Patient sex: M
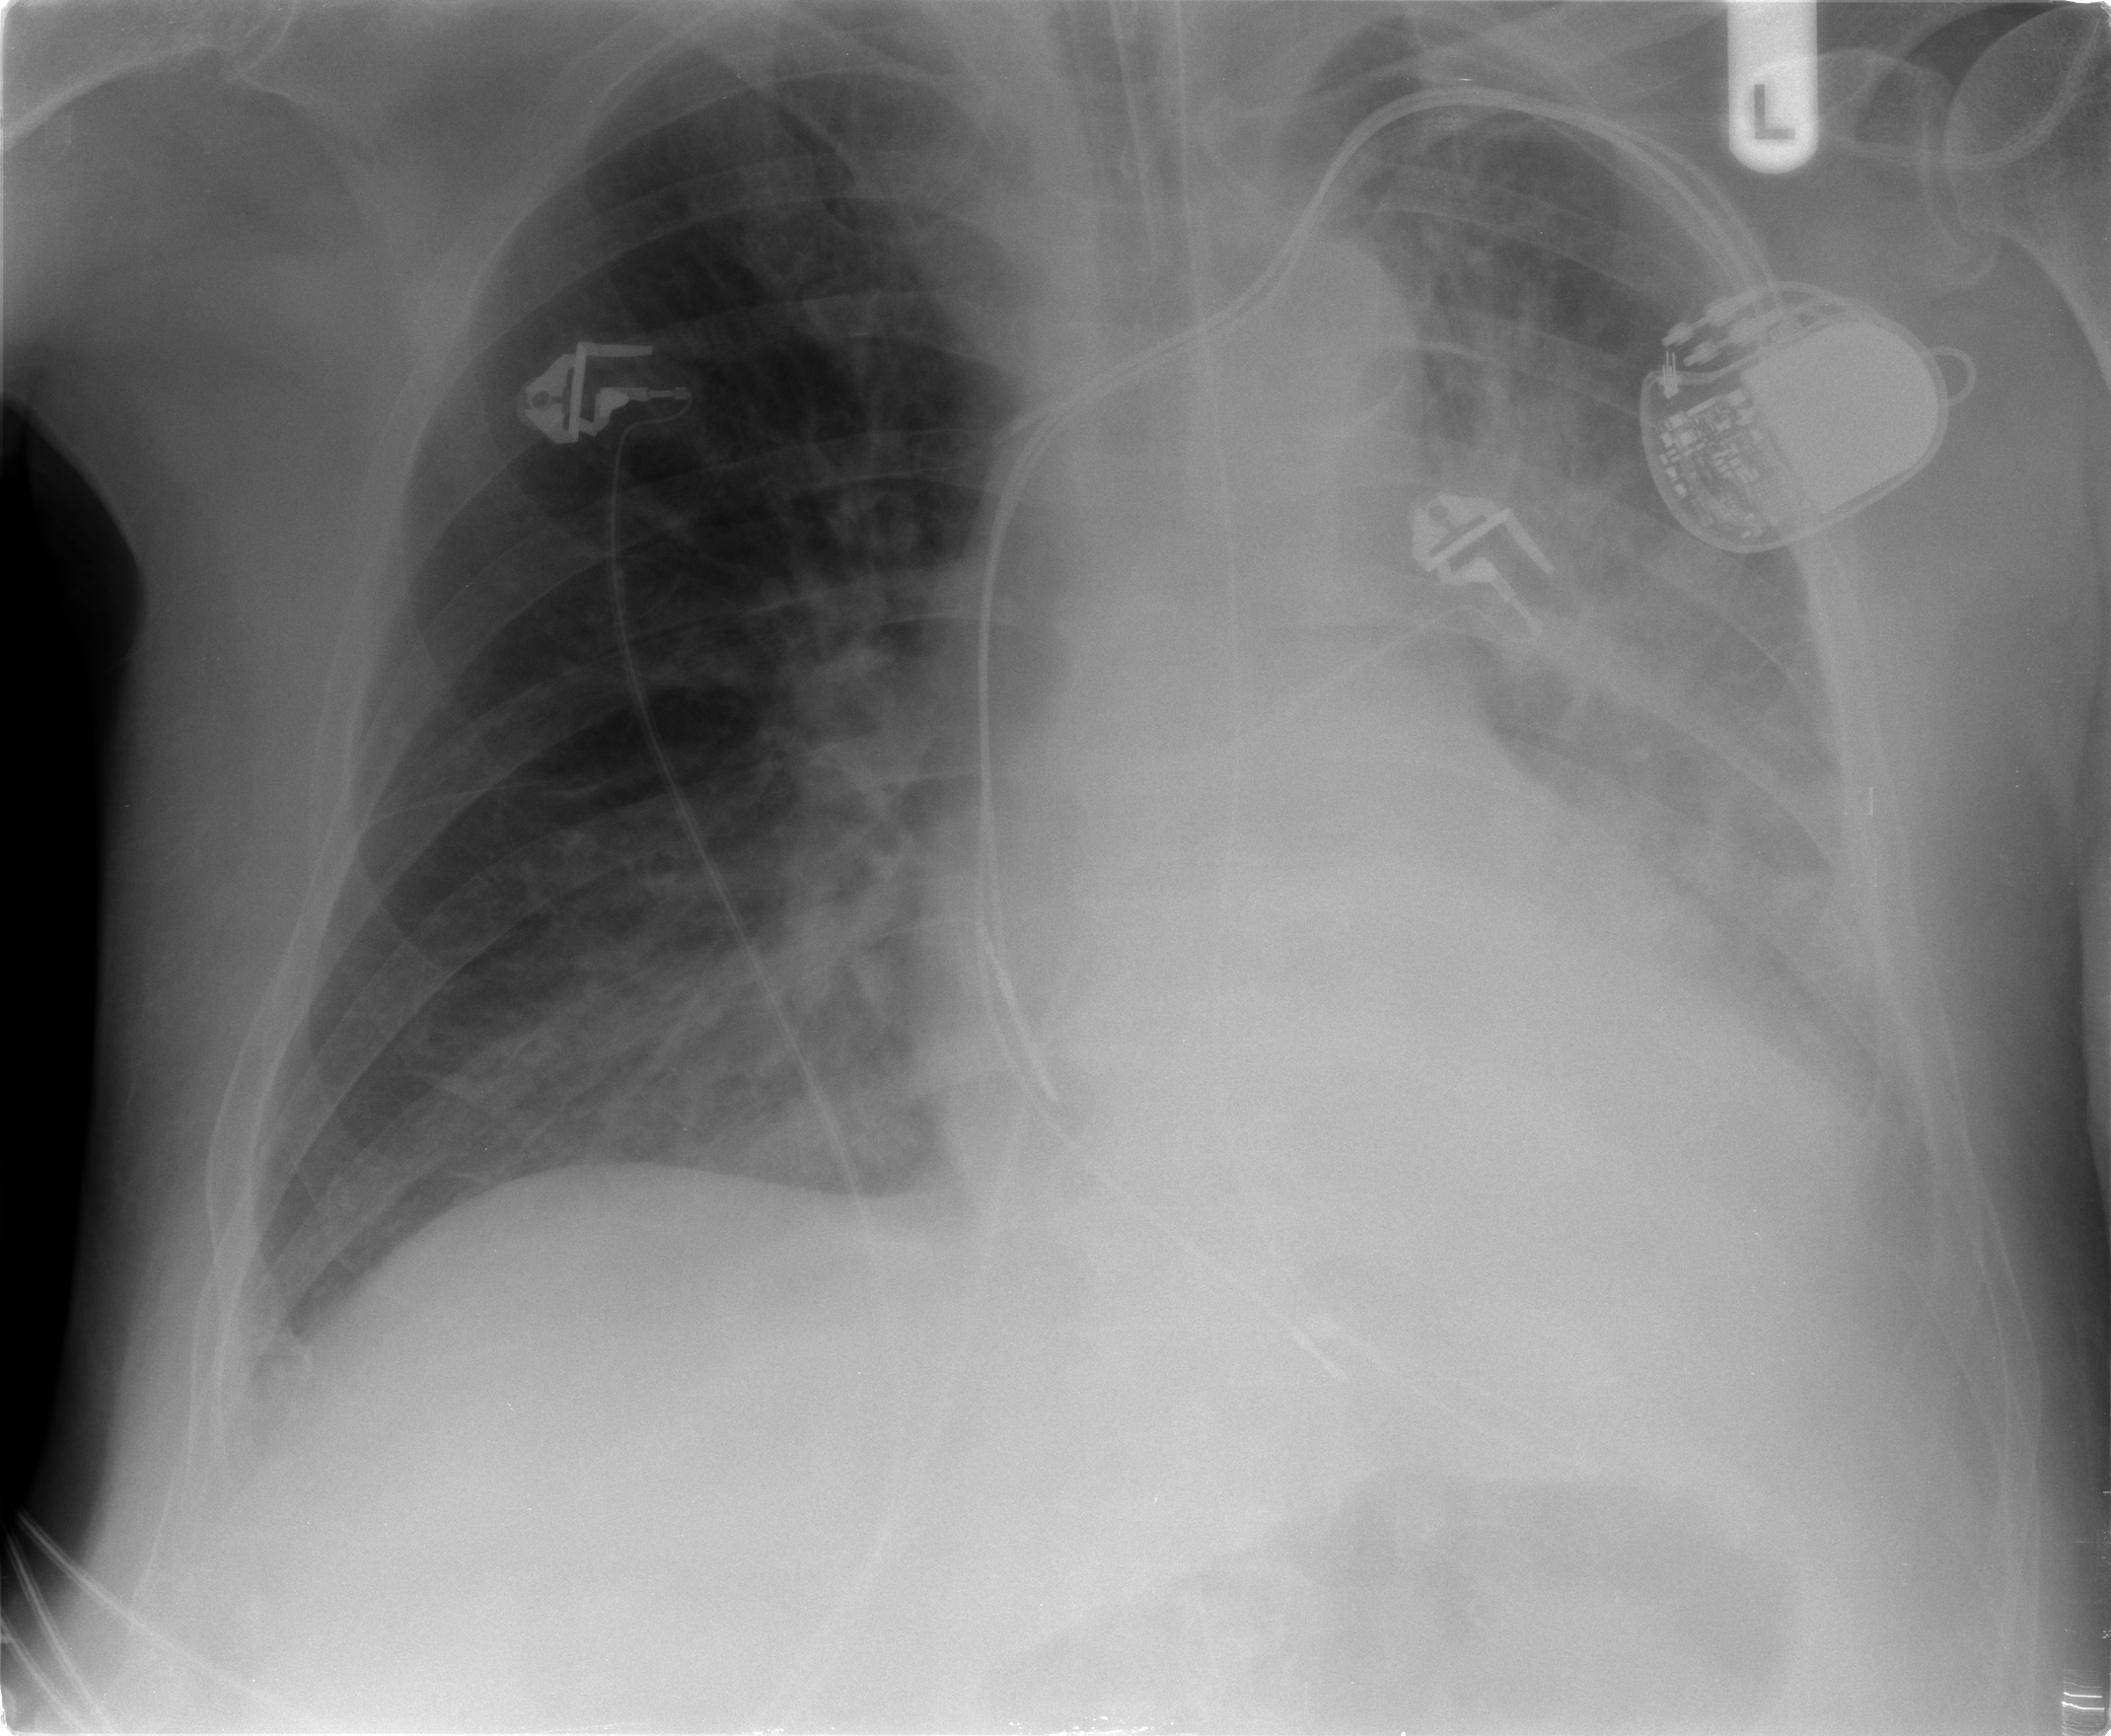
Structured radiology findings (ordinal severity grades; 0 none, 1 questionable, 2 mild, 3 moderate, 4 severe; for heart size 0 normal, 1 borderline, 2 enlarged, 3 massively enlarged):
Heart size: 2
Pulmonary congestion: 0
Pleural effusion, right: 0
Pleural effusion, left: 3
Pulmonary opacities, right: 0
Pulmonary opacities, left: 3
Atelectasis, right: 2
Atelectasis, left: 3